【题型】选择题　【知识点】函数　【难度】easy
如图是肖老师以恒定的速率夜跑时的离家距离（$y$）与跑步时间（$x$）之间的函数的图像，则肖老师跑步的路线可能是（$\quad$）

A.

B.

C.

D.

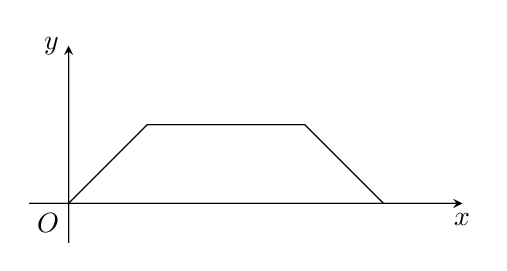
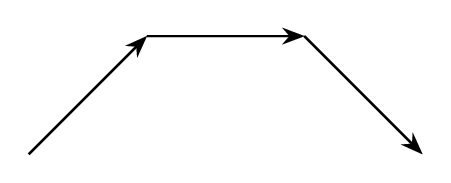
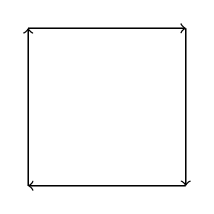
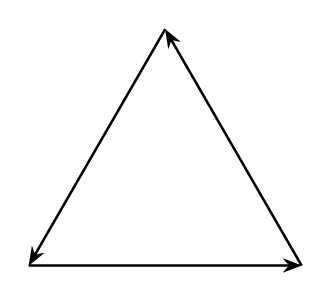
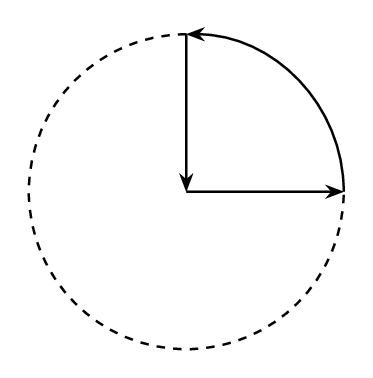
【解答】
\textbf{【答案】} D

\vspace{0.5em}
\noindent \textbf{【分析】} 由图象观察离家距离的变化情况，从而确定可能路线．

\vspace{0.5em}
\noindent \textbf{【详解】} 开始离家越来越远，中间离家距离不变，后来离家距离越来越近，因此路线是 D 符合题意，\\
故选：D．